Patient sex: F
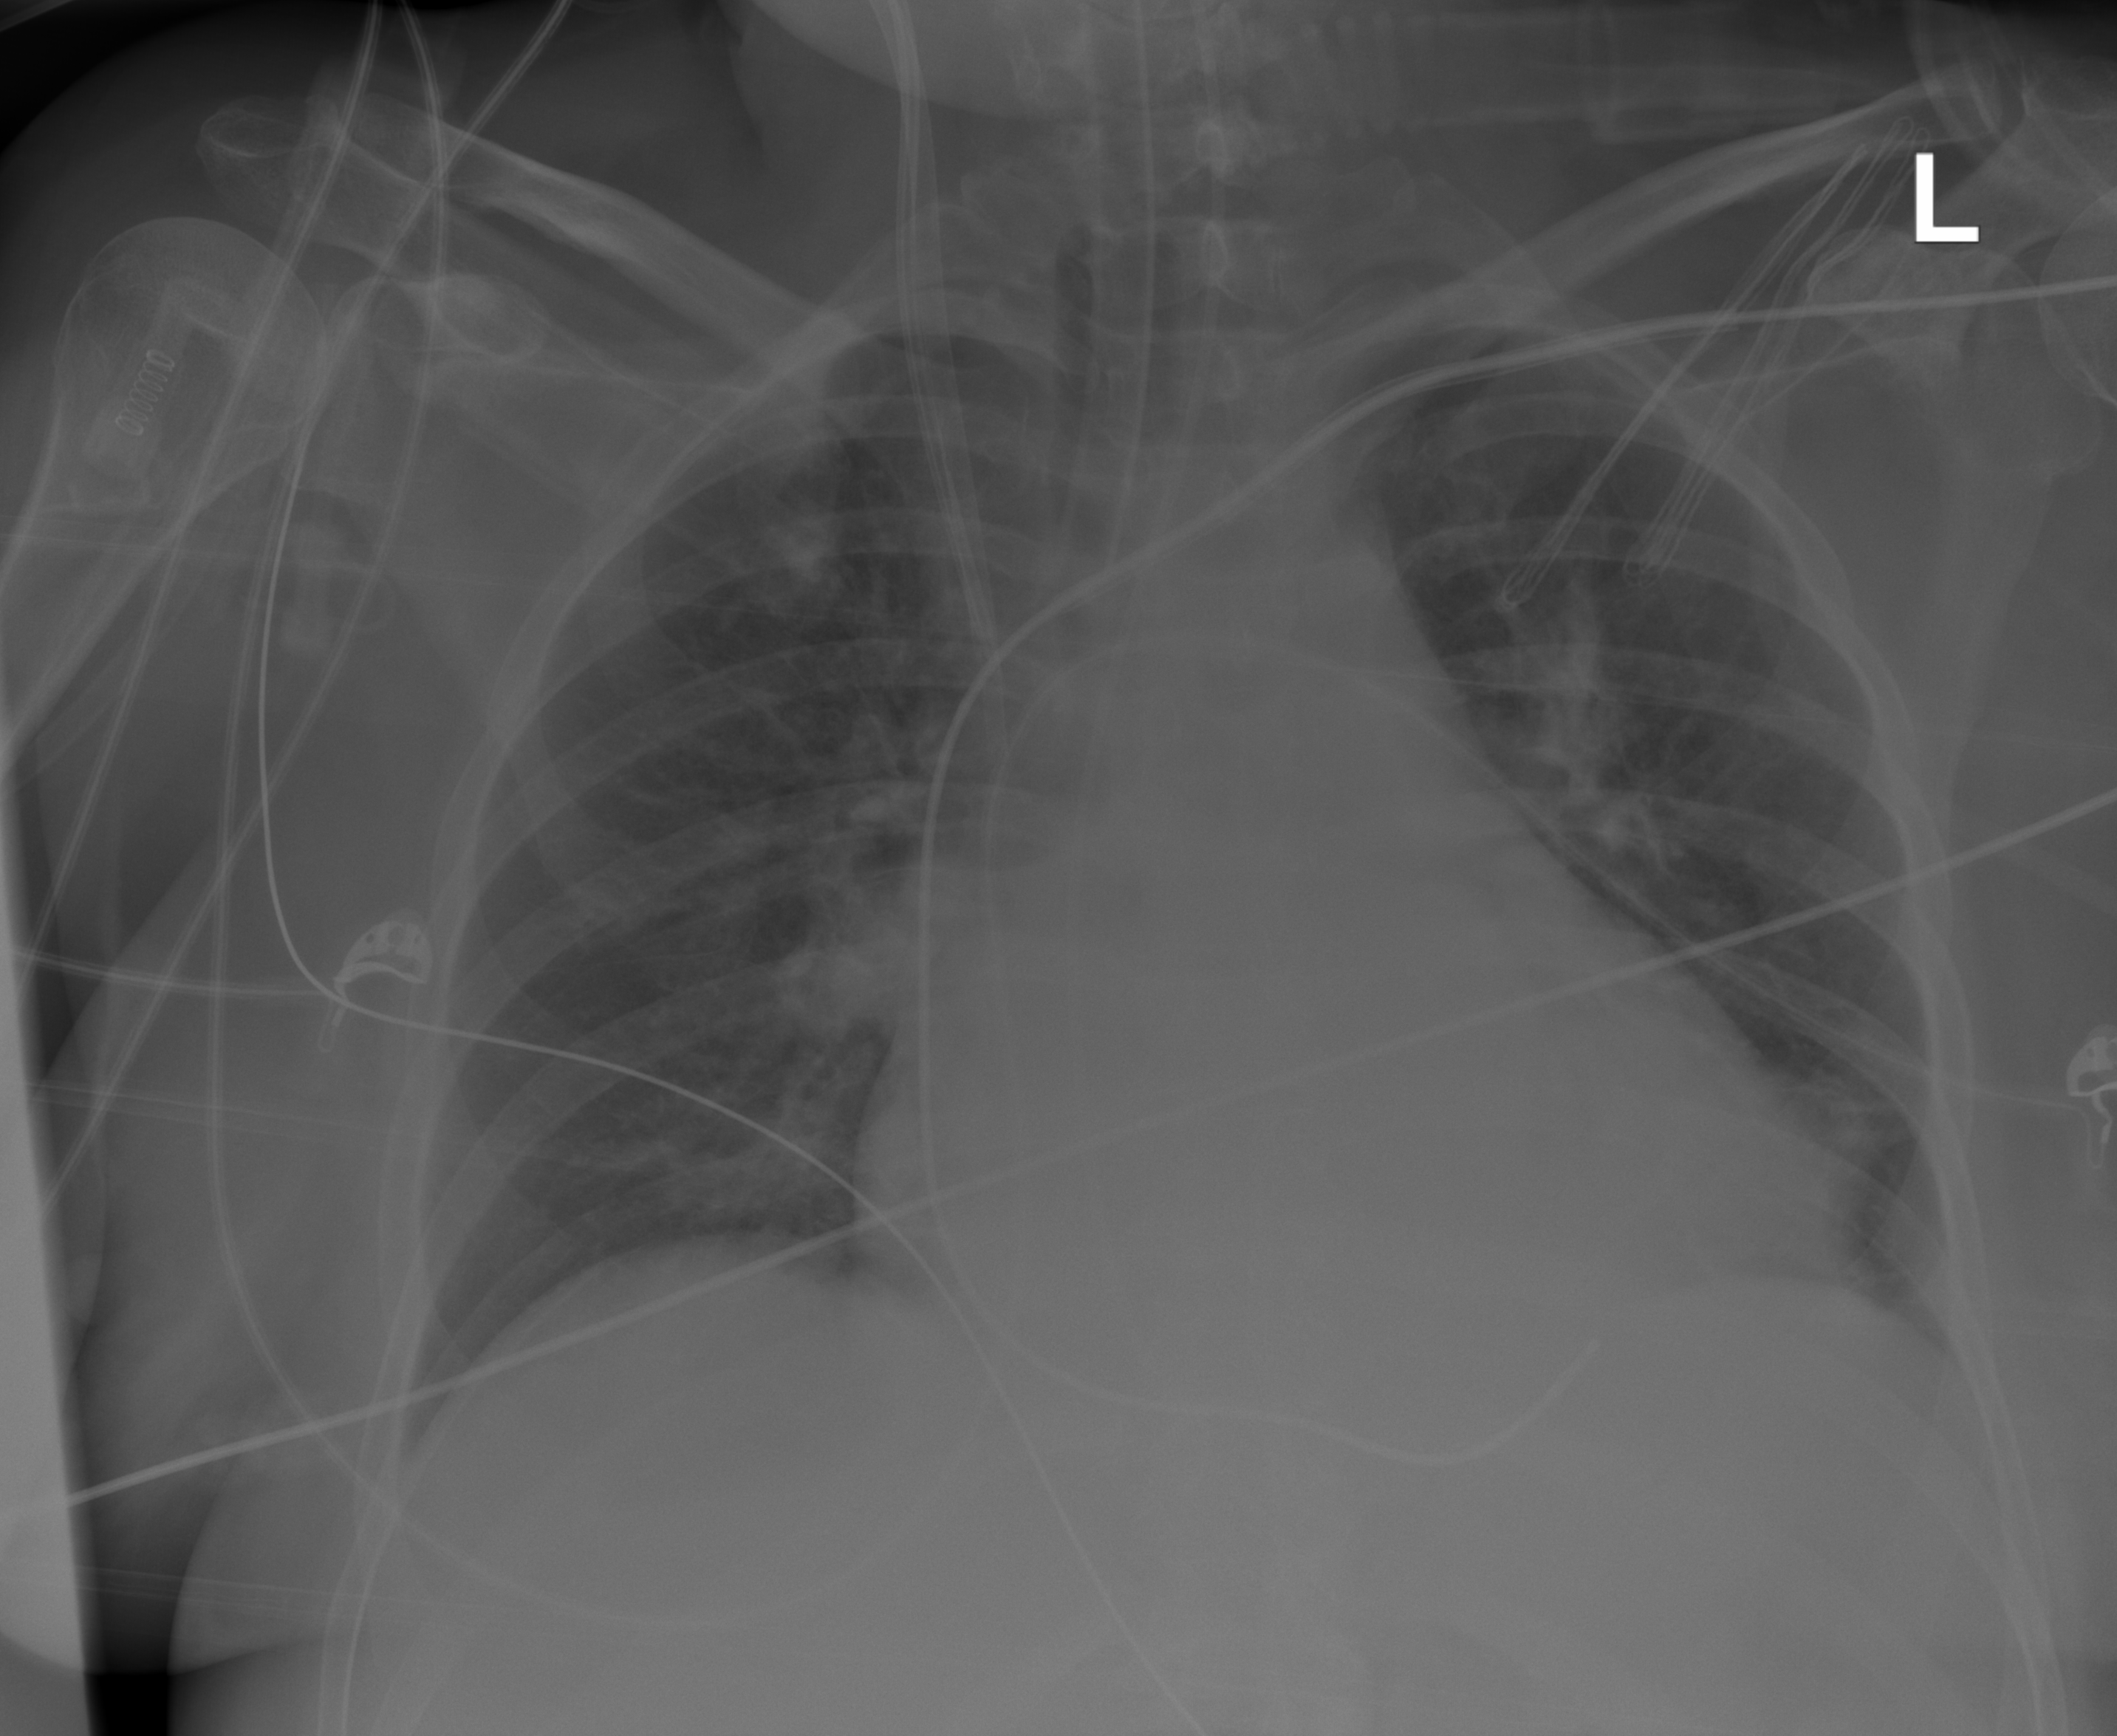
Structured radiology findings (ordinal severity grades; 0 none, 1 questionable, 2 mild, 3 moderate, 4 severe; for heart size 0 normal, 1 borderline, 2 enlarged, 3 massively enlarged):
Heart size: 2
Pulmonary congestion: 2
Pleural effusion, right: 0
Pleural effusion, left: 0
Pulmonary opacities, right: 2
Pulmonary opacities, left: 2
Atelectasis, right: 2
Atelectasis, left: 2